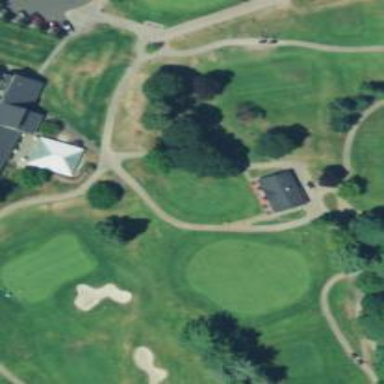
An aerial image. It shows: Golf cartpath that is also road path.